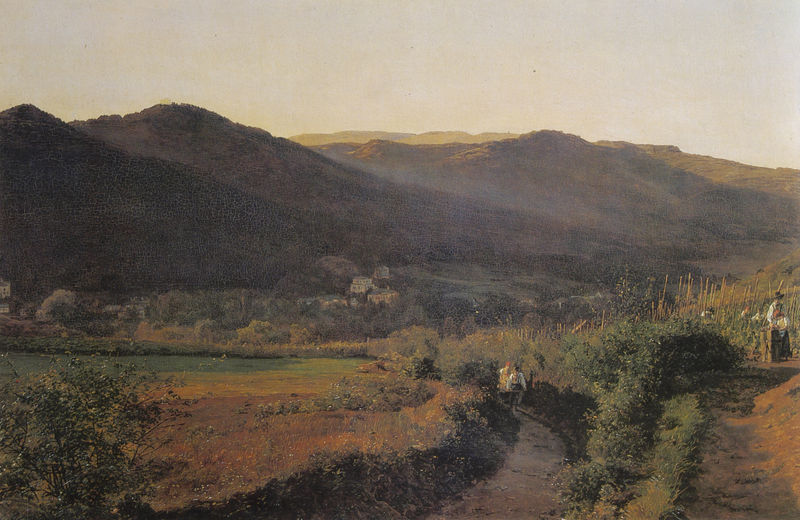
Titel: Berglandschaft mit Weingarten
Künstler: Ferdinand Georg Waldmüller
Standort: Prag
Institution: Nationalgalerie
Schlagwörter: baum, berg, blau, blätter, dunkel, gemälde, himmel, laub, mann, schatten, wasser, weiß, wolken, bäume, fluss, frauen, gelb, grün, landschaft, menschen, ocker, stadt, äste, abend, braun, frankreich, frau, grau, hell, hut, hüte, kleid, licht, männer, schwarz, ölbild, gebäude, gras, haus, rot, schloss, weg, wiese, beige, leute, malerei, meschen, rock, hemd, mensch, öl, bach, dämmerung, ebene, erde, feld, felder, gräser, horizont, häuser, hügel, natur, strauch, weide, weite, zweige, busch, büsche, gebüsch, pfad, sonne, sträucher, trampelpfad, wege, wiesen, land, realismus, personen, tal, wald, arbeit, bauern, stilleben, deutschland, schürze, biegung, italien, ort, abhang, acker, ernte, feldarbeit, feldweg, nachmittag, berge, gebirge, hang, dorf, dunst, lila, nebel, violett, landschaftsmalerei, bauernhof, herbst, hof, idylle, rad, böschung, romantik, ölgemälde, wein, bauer, anbau, panorama, stangen, burg, weiden, spaziergang, gebirgszug, schawrz, fahrrad, landschaftsbild, unterholz, wanderer, morgenrot, bürgerlich, schlos, rain, landwirtschaft, himel, gestrüpp, spaziergänger, hänge, hopfen, reben, weinstock, bohnen, hohlweg, landarbeit, radeln, hügelkette, bäuerlich, lese, weinlese, gebireg, anbauen, bewaldung, bgebüsch, gesrtüpp, heidekraut, hopfenanbau, präraphaeliten, radel, randlage, schottland, sone, traubenlese, weinanbau, weinbau, weinbauern, weinberg, weinreben, weinstöcke, winzer, grichenland, hecken, morgendämmerung, fraz, atmosphärisch, häusergruppe, abendtsimmung, nlandschaft, hohle gasse, aberrn